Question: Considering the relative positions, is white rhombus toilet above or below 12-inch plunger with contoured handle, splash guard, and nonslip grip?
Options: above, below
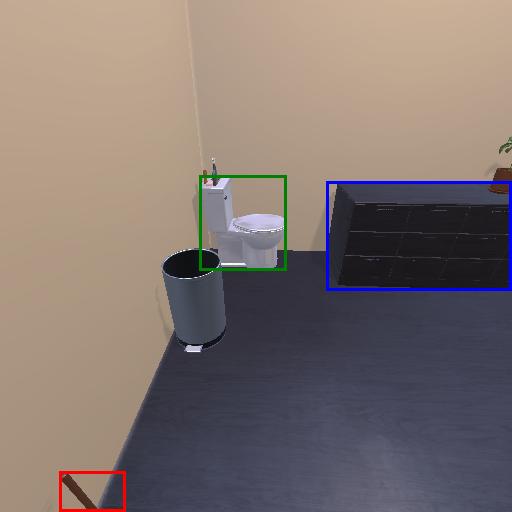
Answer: above